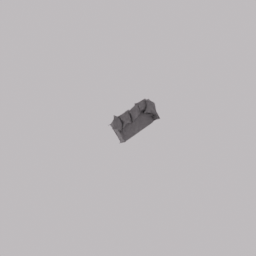
Label: furniture